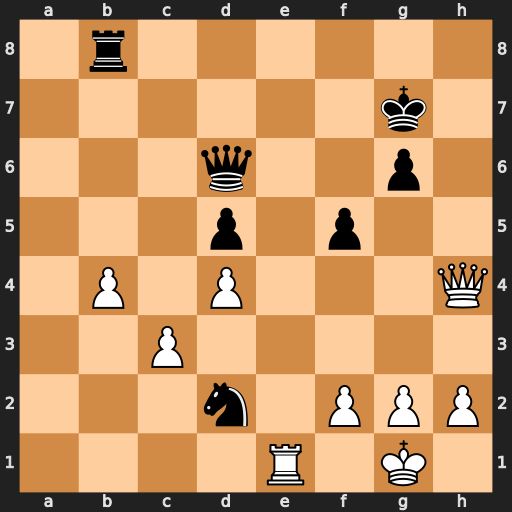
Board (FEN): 1r6/6k1/3q2p1/3p1p2/1P1P3Q/2P5/3n1PPP/4R1K1
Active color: w
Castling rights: -
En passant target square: -
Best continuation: Re7+ Qxe7 Qxe7+